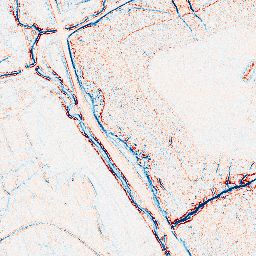
Category: edge_preserving
Decomposition family: bilateral
Decomposition parameters: d: 5
sigma_color: 100
sigma_space: 100
Upsampling method: quartic
Upsampling parameters: scale: 2
Upsampling scale: 2